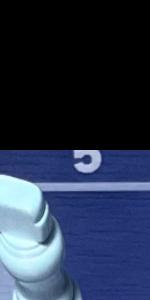
Label: Empty